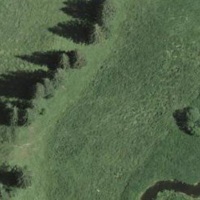
EUNIS habitat code: 23
Species observed at this site:
Vulpes vulpes